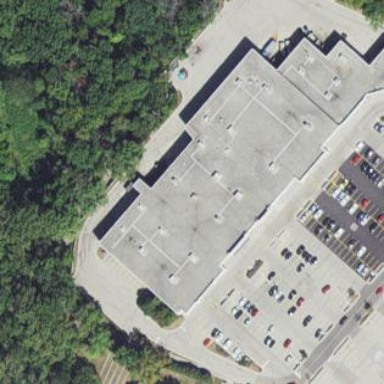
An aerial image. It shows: Commercial building housing general shop.